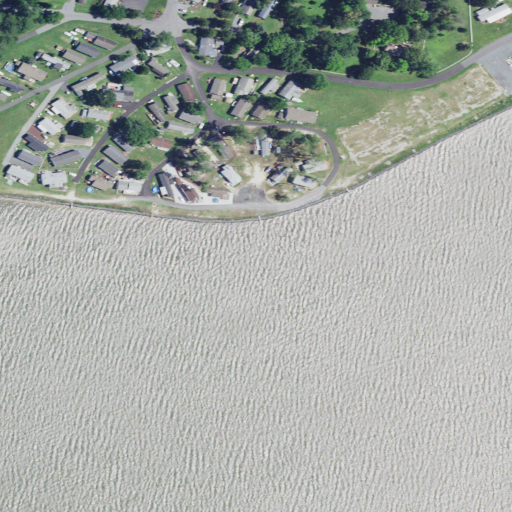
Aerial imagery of cape in Delaware named White House Point containing open water, low intensity development, medium intensity development, open development, herbaceous wetlands, barren land, and high intensity development